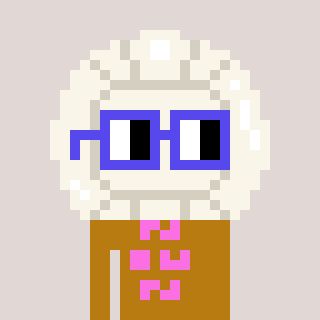
a pixel art character with square blue glasses, a volleyball-shaped head and a gold-colored body on a warm background